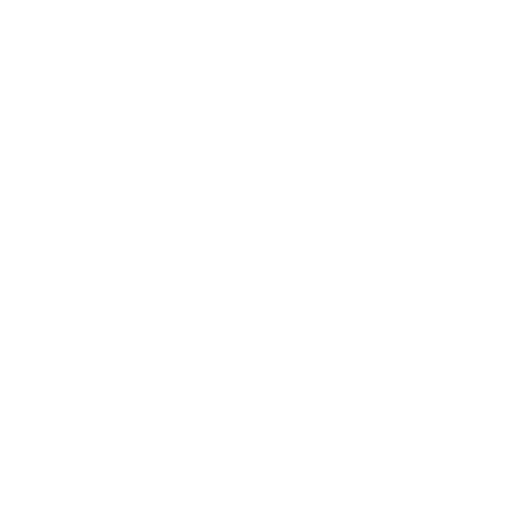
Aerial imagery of cape in Alaska named Horn Point containing only unknown